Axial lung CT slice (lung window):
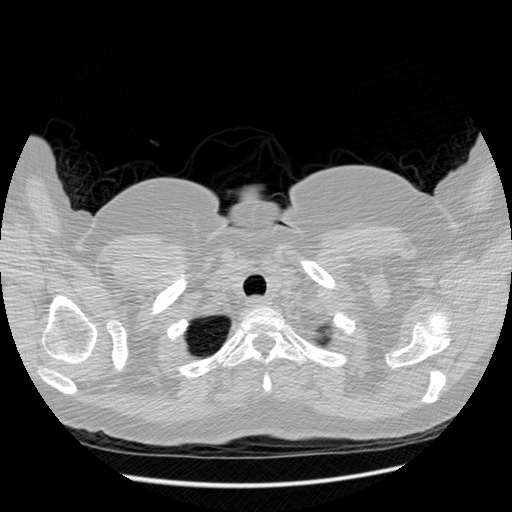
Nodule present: no